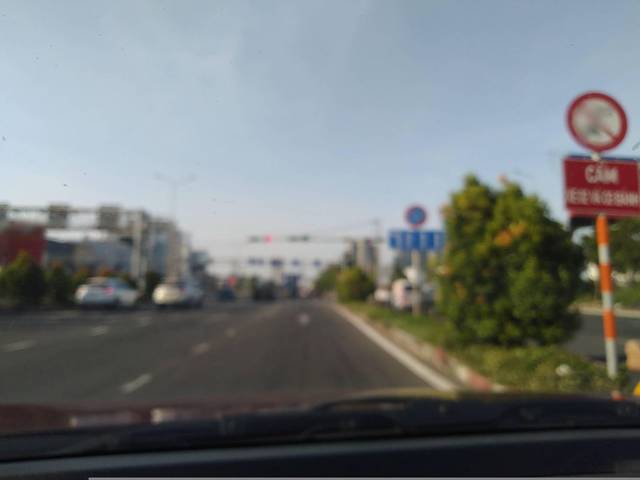
Region: Vietnam
Coordinates: 10.737, 106.722